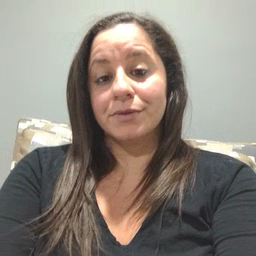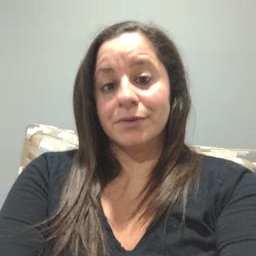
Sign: cat